Question: I need to draw parallel lines between two squares. They can be placed at angle. I need to find out 6 points (3 on square A and 3 on square B) so that lines drawn between them are equally spaced. Thanks
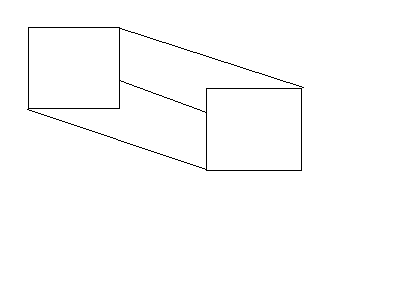
Answer: Best you get acquainted with a bit of vector math.
Ideally the lines would orient themselves to the vector between the centers of the two squares (x0, y0) - (x1, y1).
The direction of the three lines is:
'''
x = (x1 - x0)
y = (y1 - y0)
'''
A vector 90deg to (x, y), and with size 1:
'''
vn = (y, - x) / sqrt(x2 + y2)
'''
So a line 10 px from the center would be
'''
(x0, y0) + 10.vn + u.(x, y)
'''
Use -10.vn, 0, +10.vn for the three lines.
Determine intersection points with square's edges (u > 0 for first square).
As it is rewarding for ones self-consciousness, I leave the solution to you. It also is not as readable anymore.